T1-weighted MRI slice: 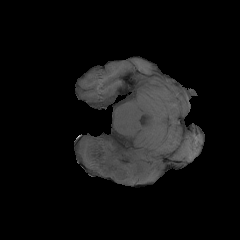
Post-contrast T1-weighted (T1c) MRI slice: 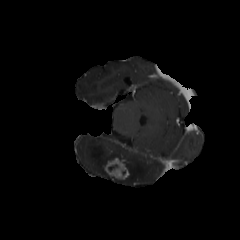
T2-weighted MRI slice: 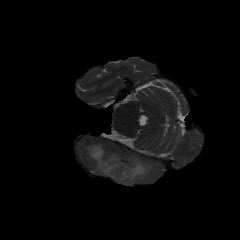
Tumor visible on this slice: yes